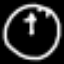
Label: clock